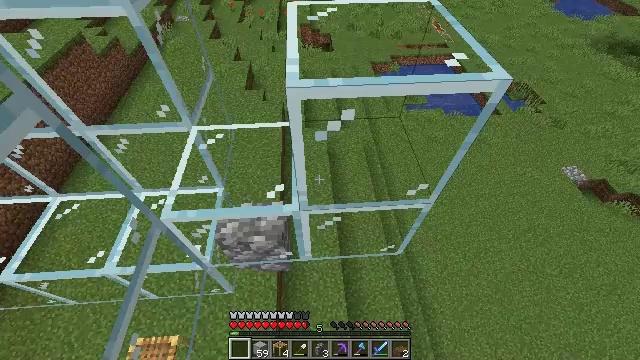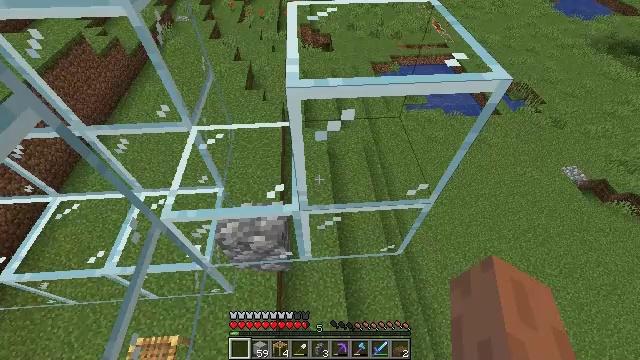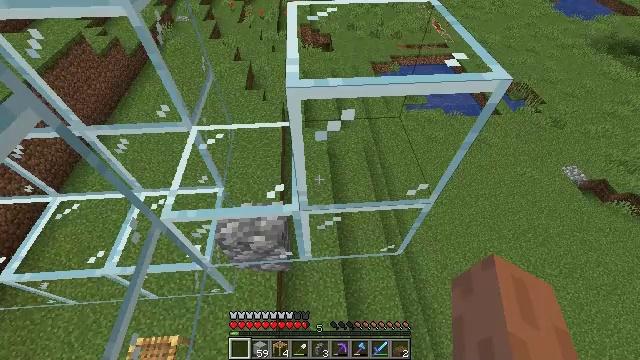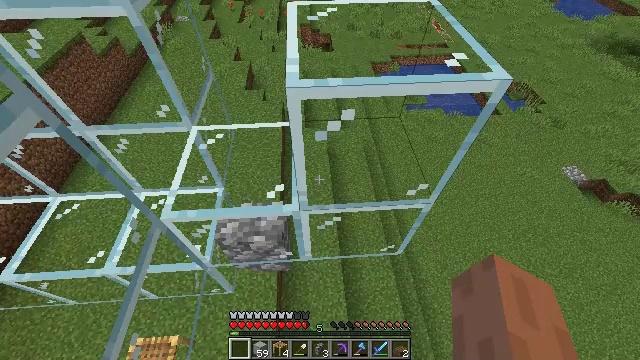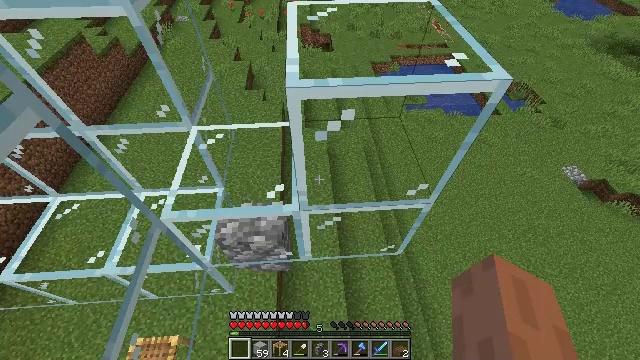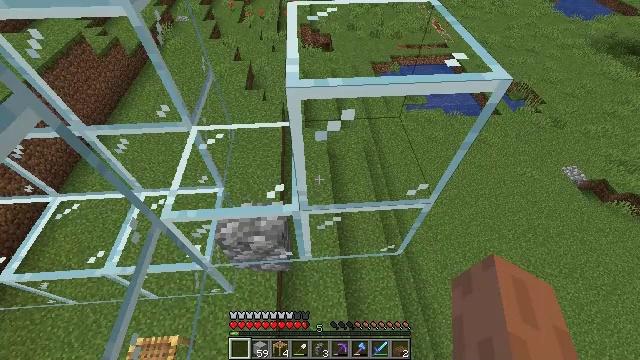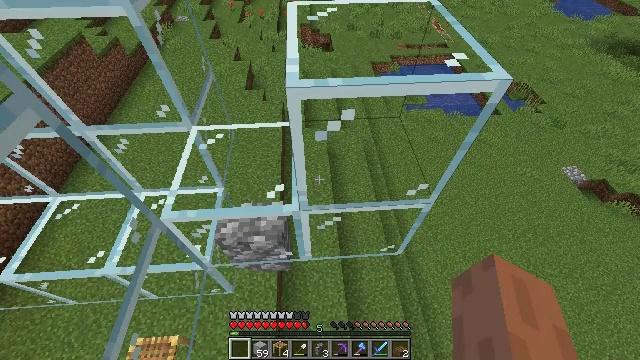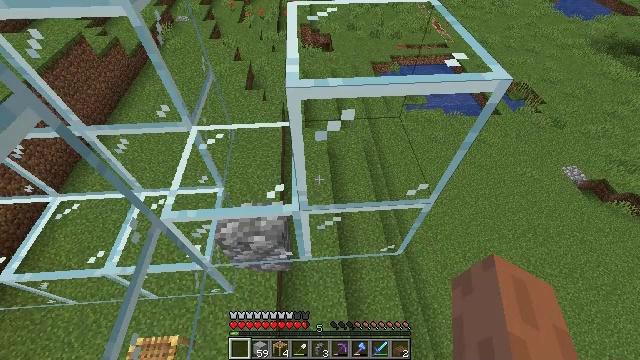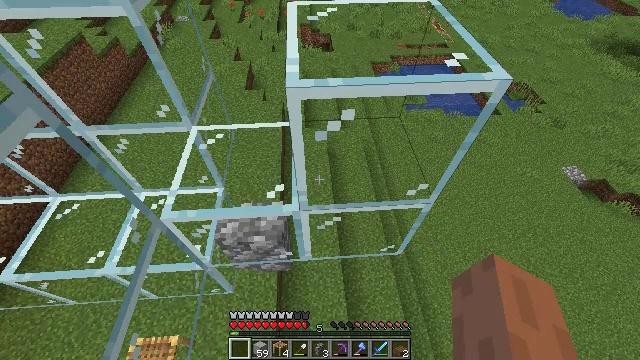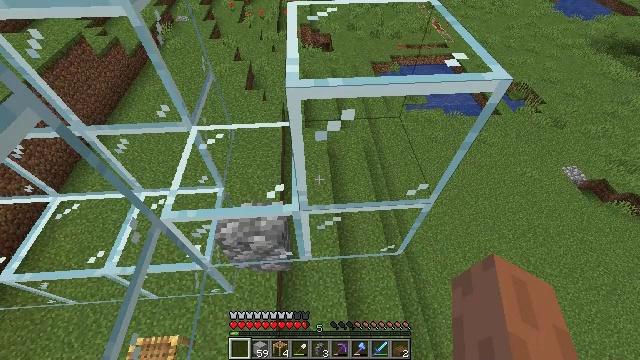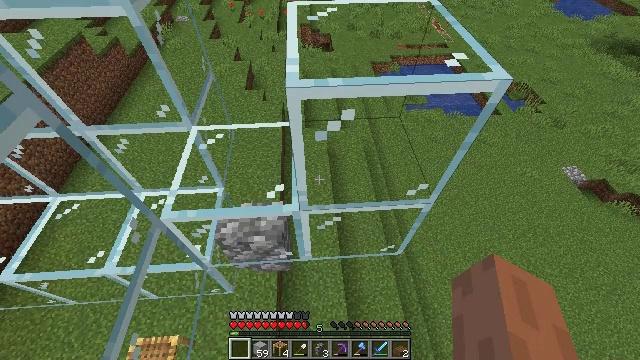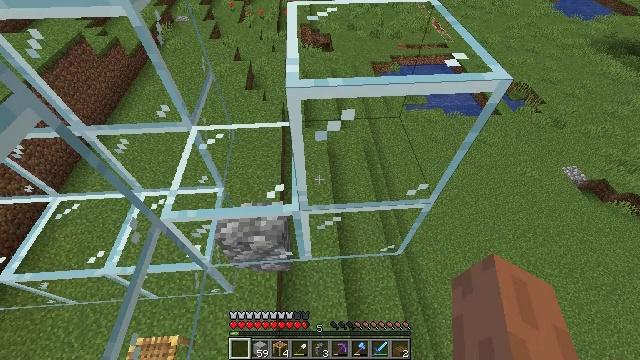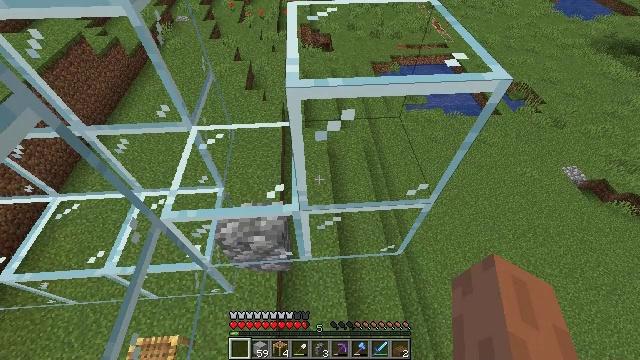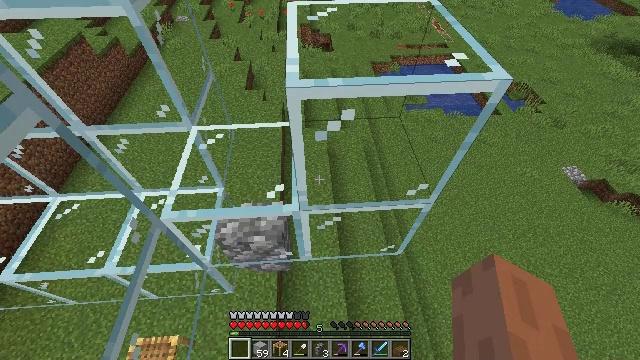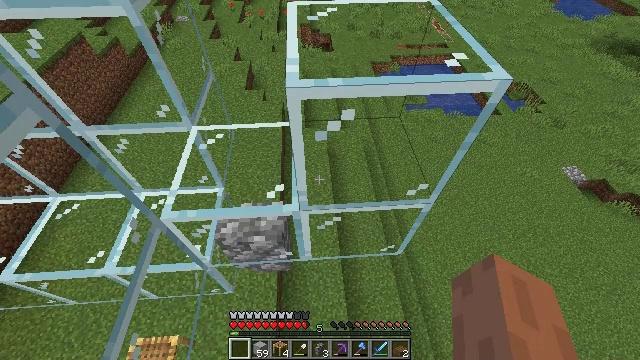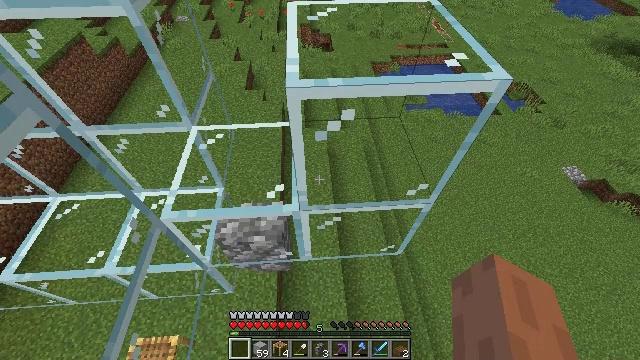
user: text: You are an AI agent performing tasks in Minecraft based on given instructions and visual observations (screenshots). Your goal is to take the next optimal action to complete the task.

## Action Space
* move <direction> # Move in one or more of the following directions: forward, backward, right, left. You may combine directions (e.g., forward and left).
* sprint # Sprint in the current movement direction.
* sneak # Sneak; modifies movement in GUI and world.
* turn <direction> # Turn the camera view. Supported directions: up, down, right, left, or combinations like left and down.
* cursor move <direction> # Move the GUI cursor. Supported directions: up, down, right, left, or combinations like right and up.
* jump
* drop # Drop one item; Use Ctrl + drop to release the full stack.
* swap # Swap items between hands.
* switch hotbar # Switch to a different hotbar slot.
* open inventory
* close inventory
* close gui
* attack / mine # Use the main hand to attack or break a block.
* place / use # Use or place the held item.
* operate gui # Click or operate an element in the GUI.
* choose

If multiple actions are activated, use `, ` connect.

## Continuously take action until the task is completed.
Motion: motion action
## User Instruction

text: Destroy the glass.
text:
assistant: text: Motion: no_op
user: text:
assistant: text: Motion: no_op
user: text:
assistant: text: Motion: no_op
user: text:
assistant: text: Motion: no_op
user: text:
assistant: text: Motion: no_op
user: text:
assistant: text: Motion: no_op
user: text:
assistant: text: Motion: no_op
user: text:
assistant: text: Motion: no_op
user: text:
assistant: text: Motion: no_op
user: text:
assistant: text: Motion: no_op
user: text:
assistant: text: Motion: no_op
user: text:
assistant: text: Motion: no_op
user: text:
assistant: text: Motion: no_op
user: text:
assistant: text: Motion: no_op
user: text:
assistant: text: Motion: no_op
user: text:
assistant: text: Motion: no_op
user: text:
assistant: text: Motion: no_op
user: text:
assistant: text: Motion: no_op
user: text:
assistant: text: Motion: no_op
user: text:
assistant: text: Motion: no_op
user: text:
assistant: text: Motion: no_op
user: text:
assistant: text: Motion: no_op
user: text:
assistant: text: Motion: no_op
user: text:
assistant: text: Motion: no_op
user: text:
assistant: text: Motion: no_op
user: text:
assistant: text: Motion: no_op
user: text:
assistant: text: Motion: no_op
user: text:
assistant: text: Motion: no_op
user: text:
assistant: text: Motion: no_op
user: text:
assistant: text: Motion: no_op